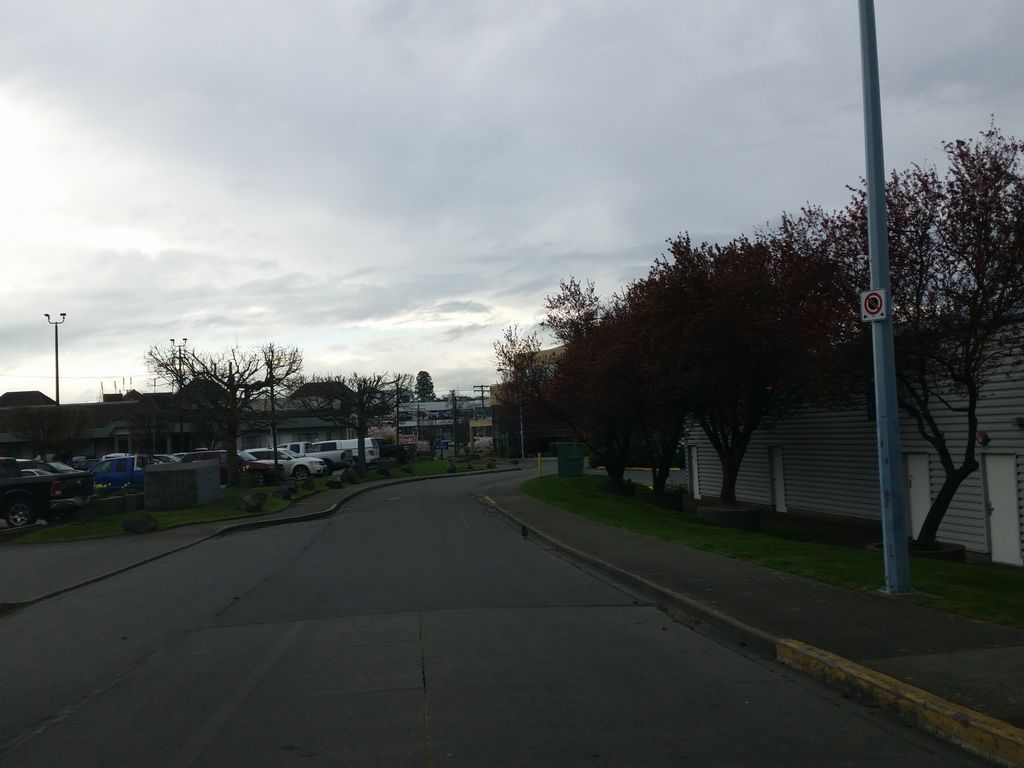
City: victoria